Interaction volume radius: 5 \u00c5
Interaction volume height: 25 \u00c5
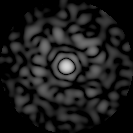
Disorder parameter: 0.796